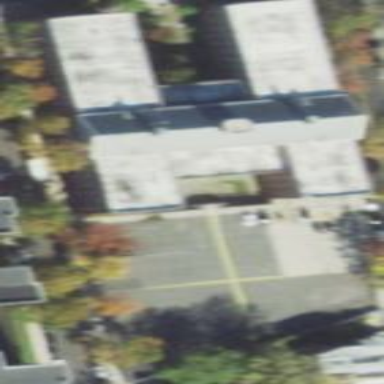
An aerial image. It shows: School.